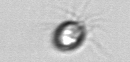
Label: Balanion